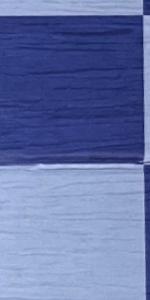
Label: Empty